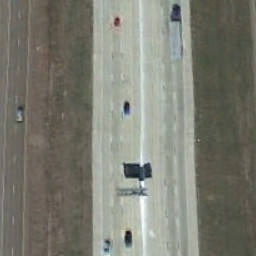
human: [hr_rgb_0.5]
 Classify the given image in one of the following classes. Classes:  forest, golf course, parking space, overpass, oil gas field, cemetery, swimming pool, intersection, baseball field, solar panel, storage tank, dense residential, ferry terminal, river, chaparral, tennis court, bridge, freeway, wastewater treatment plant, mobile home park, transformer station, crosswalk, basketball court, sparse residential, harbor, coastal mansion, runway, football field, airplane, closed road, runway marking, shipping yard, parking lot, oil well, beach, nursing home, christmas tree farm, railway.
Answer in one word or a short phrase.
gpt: freeway